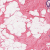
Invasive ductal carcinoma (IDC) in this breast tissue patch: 0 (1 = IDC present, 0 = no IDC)